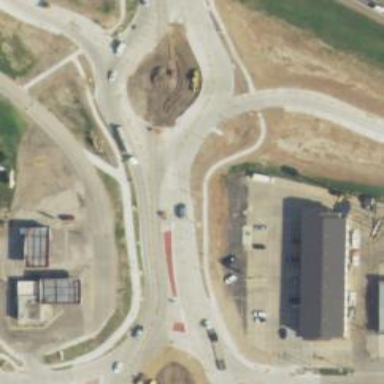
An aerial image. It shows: Roundabout on trunk highway.